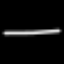
Label: line